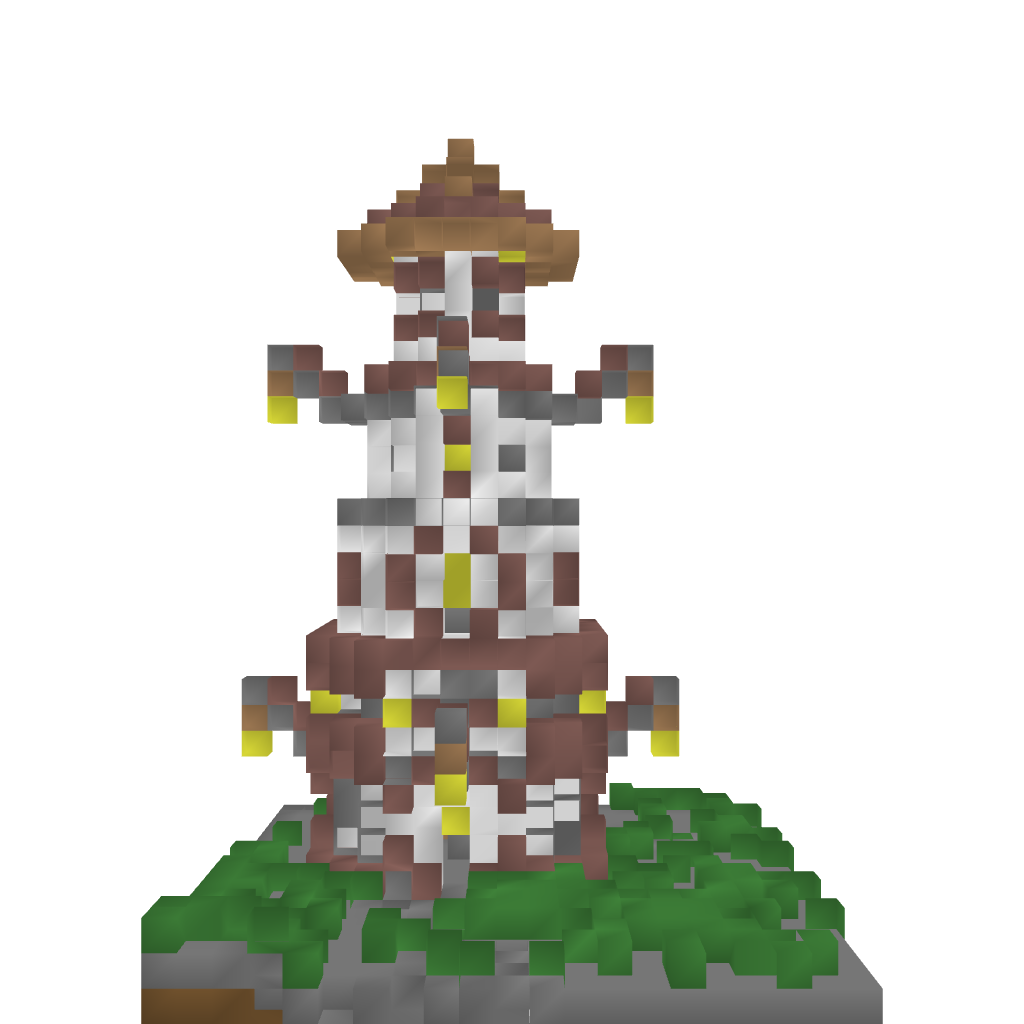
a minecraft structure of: The magic Tower high quality